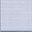
Piece: xx